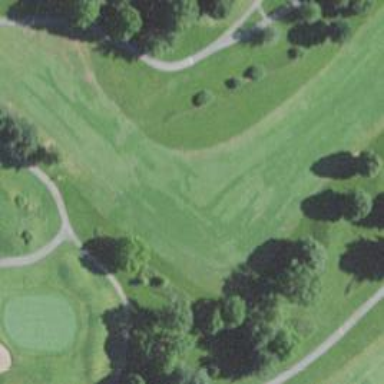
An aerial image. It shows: View of golf hole.